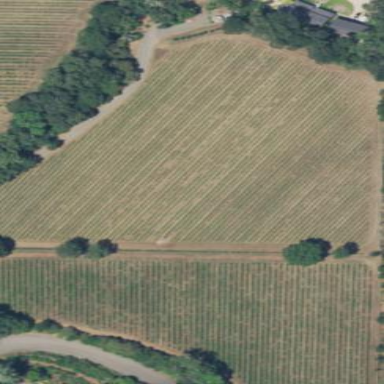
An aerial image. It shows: Vineyard growing grapes.